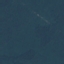
Land use / land cover class: Forest